Aerial crown-view tile of a tropical tree (Barro Colorado Island, Panama), acquired 20250715:
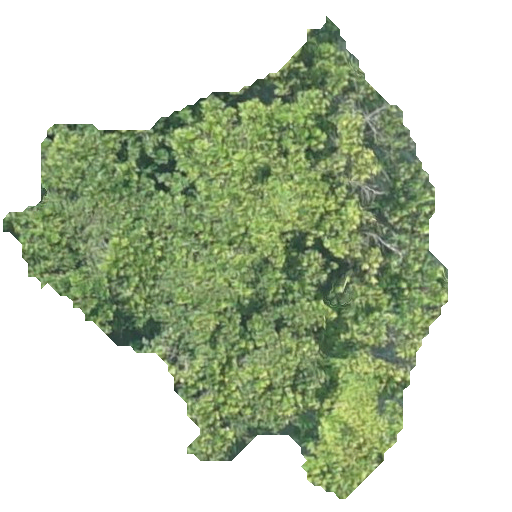
Species: Anacardium excelsum
GBIF accepted scientific name: Anacardium excelsum
Crown area: 179.522 m²